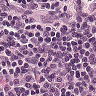
Metastatic tissue present: no